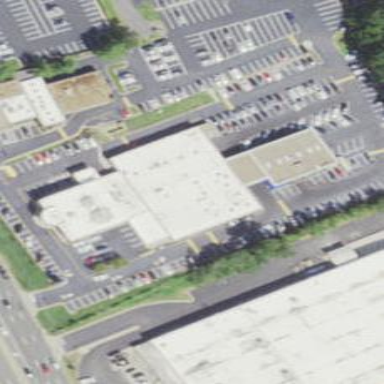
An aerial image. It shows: Building housing car shop.